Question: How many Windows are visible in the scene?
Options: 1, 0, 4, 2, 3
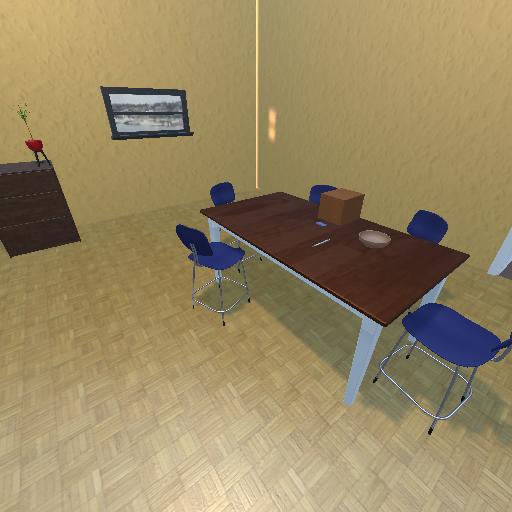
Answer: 1